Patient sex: M
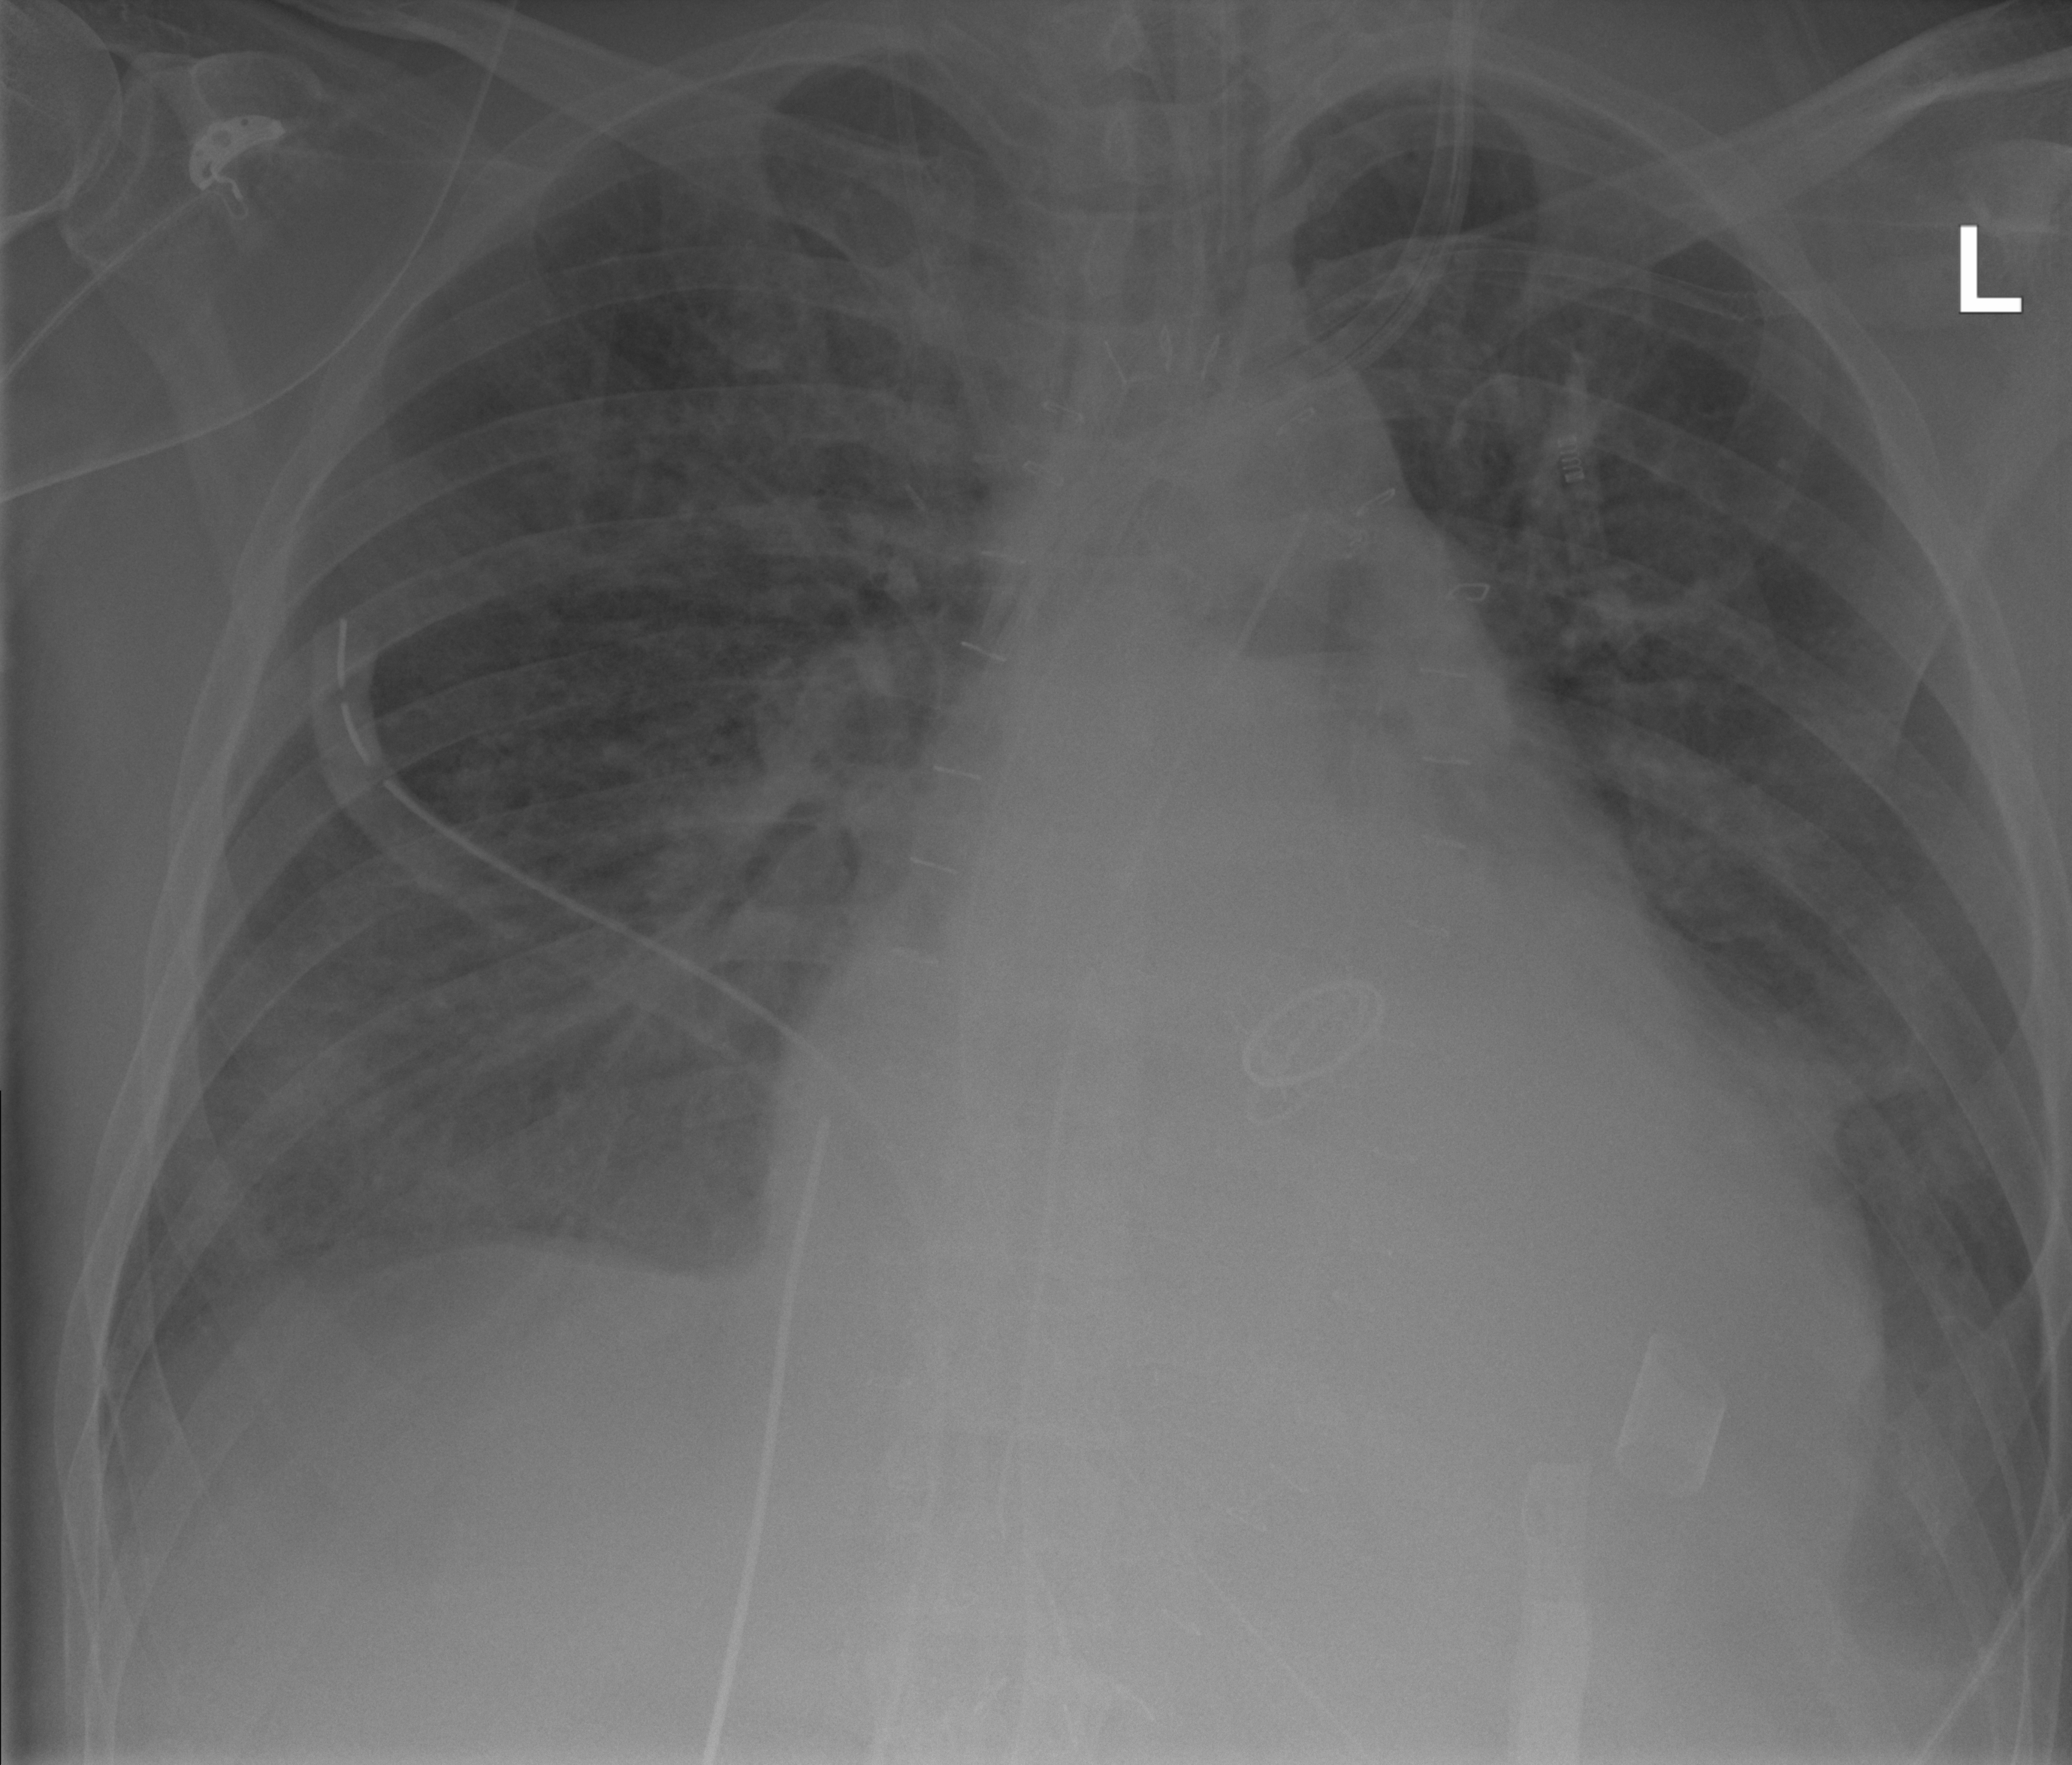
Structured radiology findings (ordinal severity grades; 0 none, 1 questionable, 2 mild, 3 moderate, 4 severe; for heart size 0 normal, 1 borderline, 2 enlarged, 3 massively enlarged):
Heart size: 2
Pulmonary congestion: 2
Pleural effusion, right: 2
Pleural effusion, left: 2
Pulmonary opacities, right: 2
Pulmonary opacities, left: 2
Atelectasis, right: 2
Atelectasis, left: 2